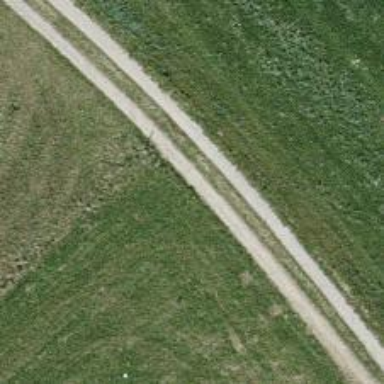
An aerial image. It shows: Track with grade3 tracktype.